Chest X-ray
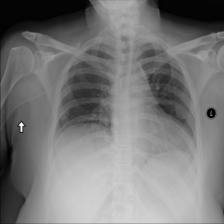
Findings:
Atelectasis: negative
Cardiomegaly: negative
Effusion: negative
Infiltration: negative
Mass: negative
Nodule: negative
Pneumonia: negative
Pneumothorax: negative
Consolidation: negative
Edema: negative
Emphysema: negative
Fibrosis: negative
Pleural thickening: negative
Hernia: negative